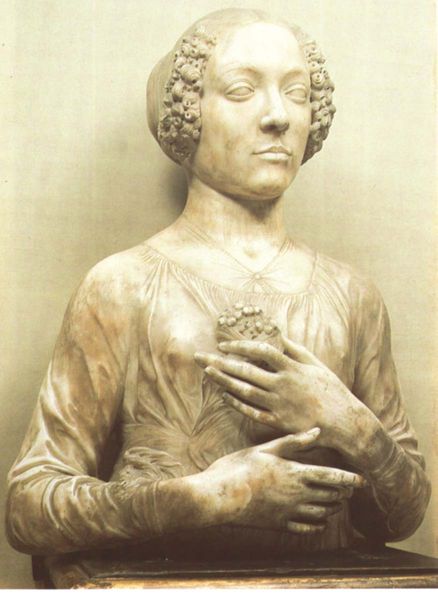
Titel: Dame mit Veilchenstrauß
Künstler: Andrea del Verrocchio
Institution: Florenz, Bargello
Schlagwörter: hand, weiß, blume, blumen, brust, daumen, finger, frau, frisur, grau, kleid, marmor, mund, nase, schmuck, haube, hemd, arme, augen, bluse, falten, gesicht, halten, kleidung, sockel, stein, ärmel, hals, hände, portrait, porträt, kirche, gewand, haare, knopf, locken, schultern, skulptur, statue, lächeln, italien, büste, plastik, halskette, blumenstrauß, foto, spange, dose, gebet, augenlider, flecken, anhänger, firsur, maria, italine, hopf, hbüste